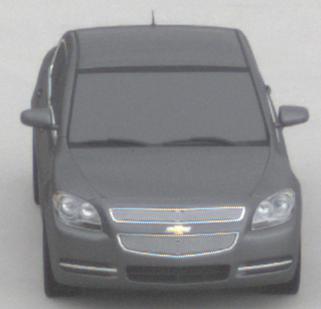
Make: Chevrolet
Model: Malibu 2.4
Detailed model: Malibu
Model produced from: 2012/07
Model produced until: 2014/08
Doors: 4
Color: gray
Road condition: dry road
Daytime: midday
Contrast: low contrast